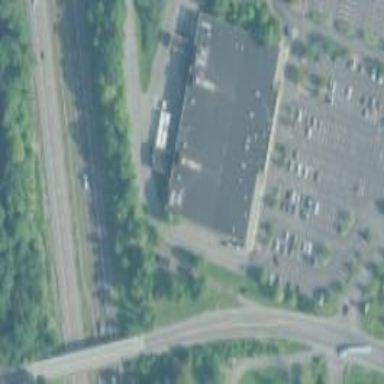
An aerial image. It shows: Supermarket building.